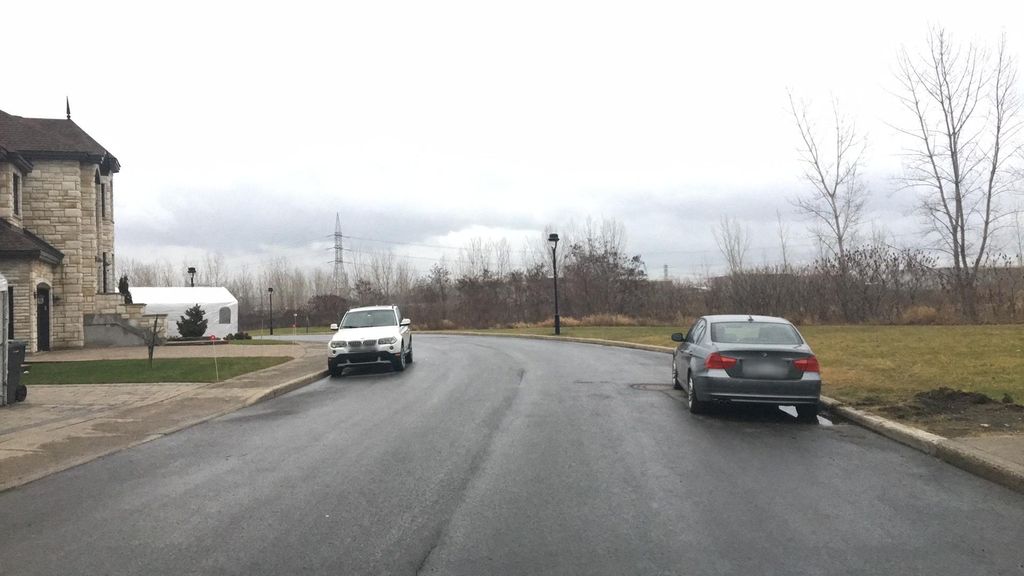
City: montreal